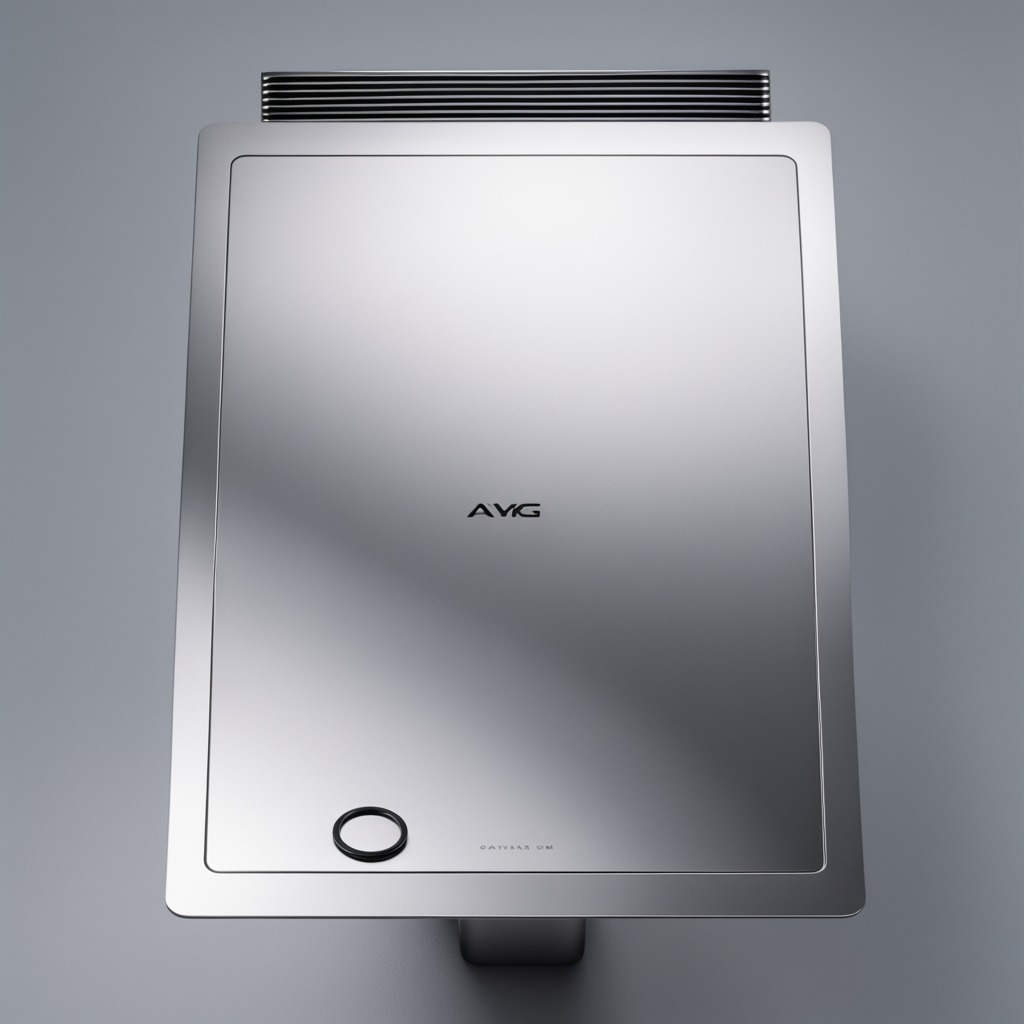
A rubber O-ring is lying on a stainless steel table in a high-end prototyping lab.